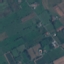
Label: Pasture